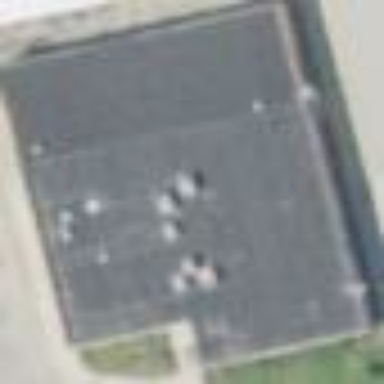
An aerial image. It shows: Commercial building.